Field crop: tomato
Growth stage: 1
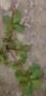
Species: portulaca